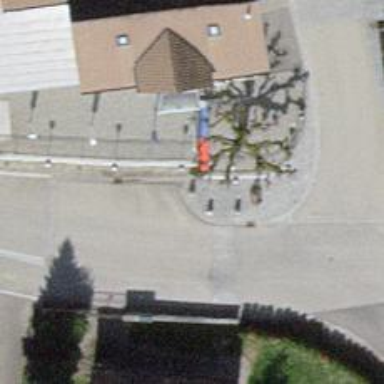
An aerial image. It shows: Bollard.